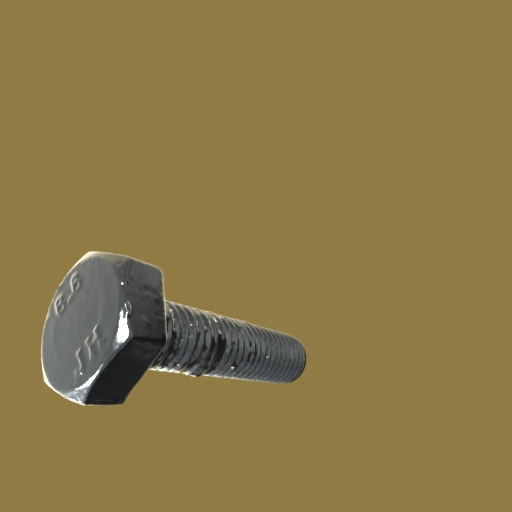
Label: bolt